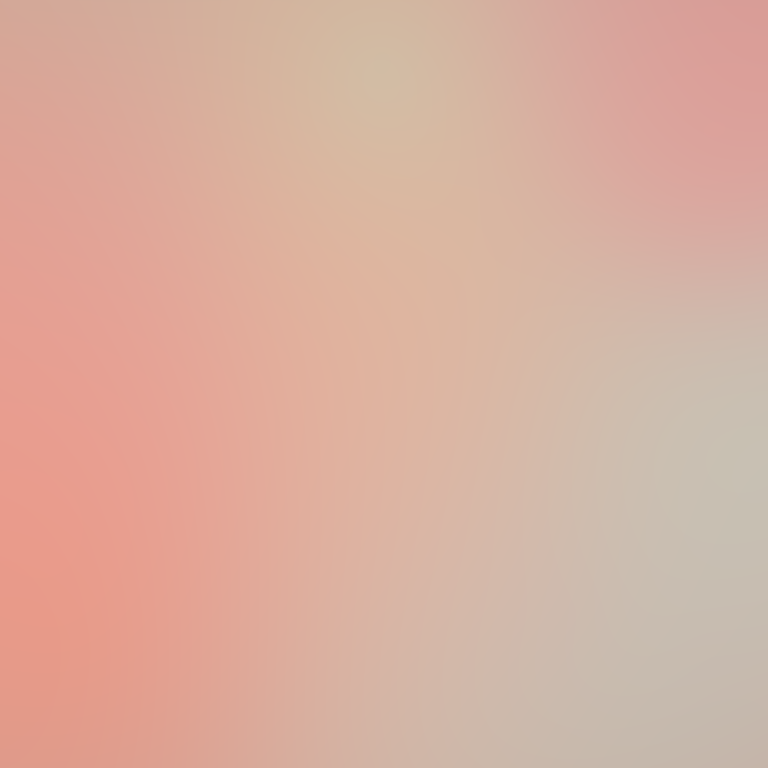
Abstract light effect, smooth gradient from soft peach to warm beige, serene atmosphere, diffuse light, no room, no furniture, no objects.